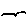
Label: bird